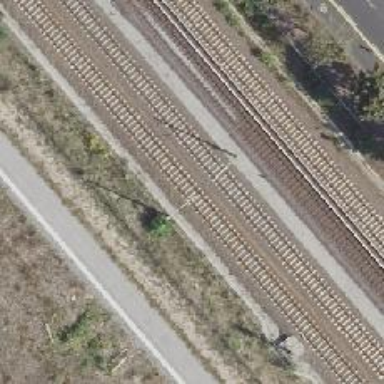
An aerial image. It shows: Railway milestone with catenary mast.